Current action and preconditions to check: trajectory_clear

Your task: For each precondition in the list above, predict whether it will hold at this action.

Consider the current scene as observed from the mobile robot's camera, and analyze the predicted future states of all dynamic agents (e.g., people, animals, vehicles, or any moving entities) within the NEXT SECOND.

IMPORTANT: Only answer "very likely" if you are absolutely certain—based on strong, clear evidence—that a dynamic agent will violate the precondition in the predicted future state. Do NOT answer "very likely" for unlikely, ambiguous, or low-probability risks.

Ask yourself for each precondition: Is there a high probability, with clear and convincing evidence, that the predicted future states of any dynamic agent will interfere with the predicted future state of the currently executing action within the NEXT SECOND, causing that precondition to fail?

Assess the risk level based on these predictions. Use "likely" or "very likely" if motions create a clear risk of interference.

Use "neutral" or "improbable" if agents are nearby but their predicted paths are clearly diverging or non-conflicting.

Failure Risk Categories: "very improbable", "improbable", "neutral", "likely", "very likely"

Answer Format: Output ONLY the probability_of_failure value from these categories: "very improbable", "improbable", "neutral", "likely", "very likely"

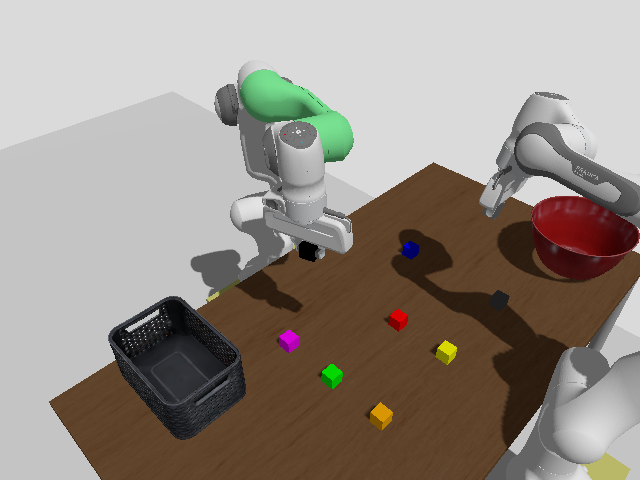

Answer: very improbable